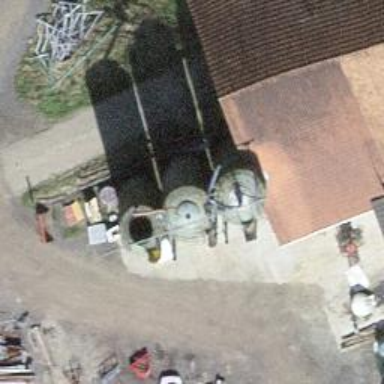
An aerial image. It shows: Silo.